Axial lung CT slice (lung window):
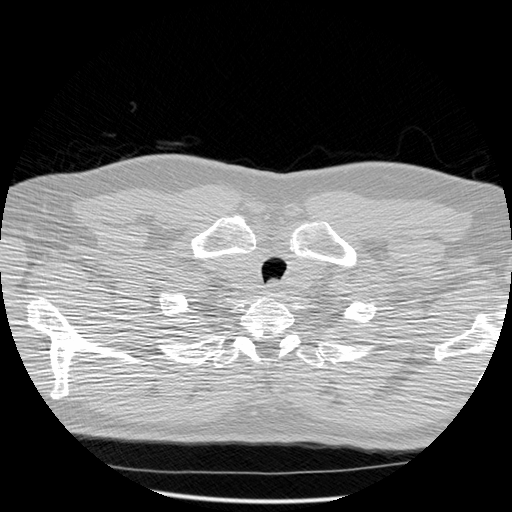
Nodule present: no